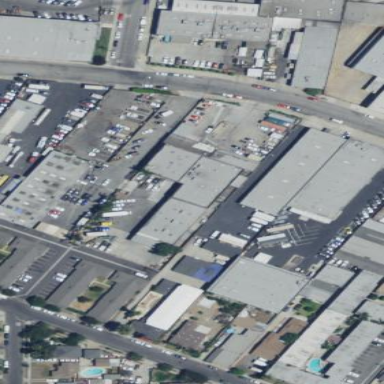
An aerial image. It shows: Warehouse building.